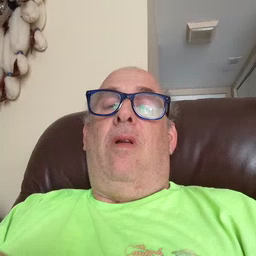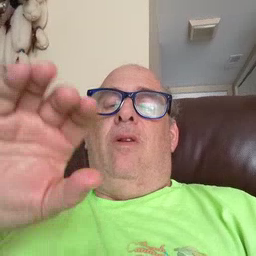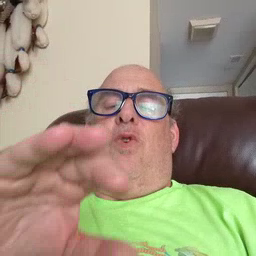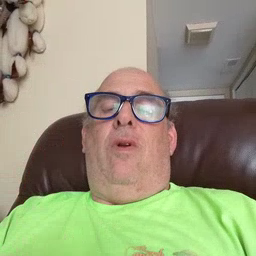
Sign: chocolate